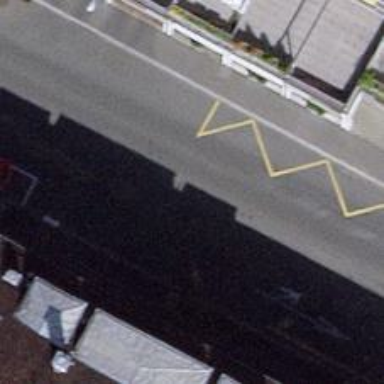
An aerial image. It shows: Bus stop with stop position for public transport.